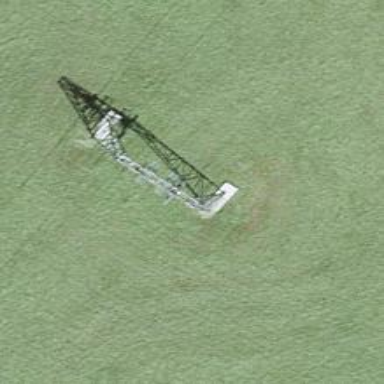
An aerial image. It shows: Pylon used for aerialway.